Brain MRI, t2w sequence, axial 2D slice.
Patient: age 39, sex M, weight 95 kg, height 1.95 m
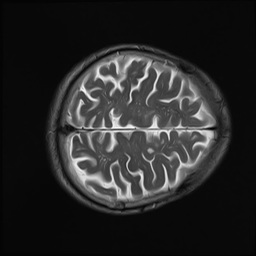